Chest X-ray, PA view. Patient: 47 years old, sex M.
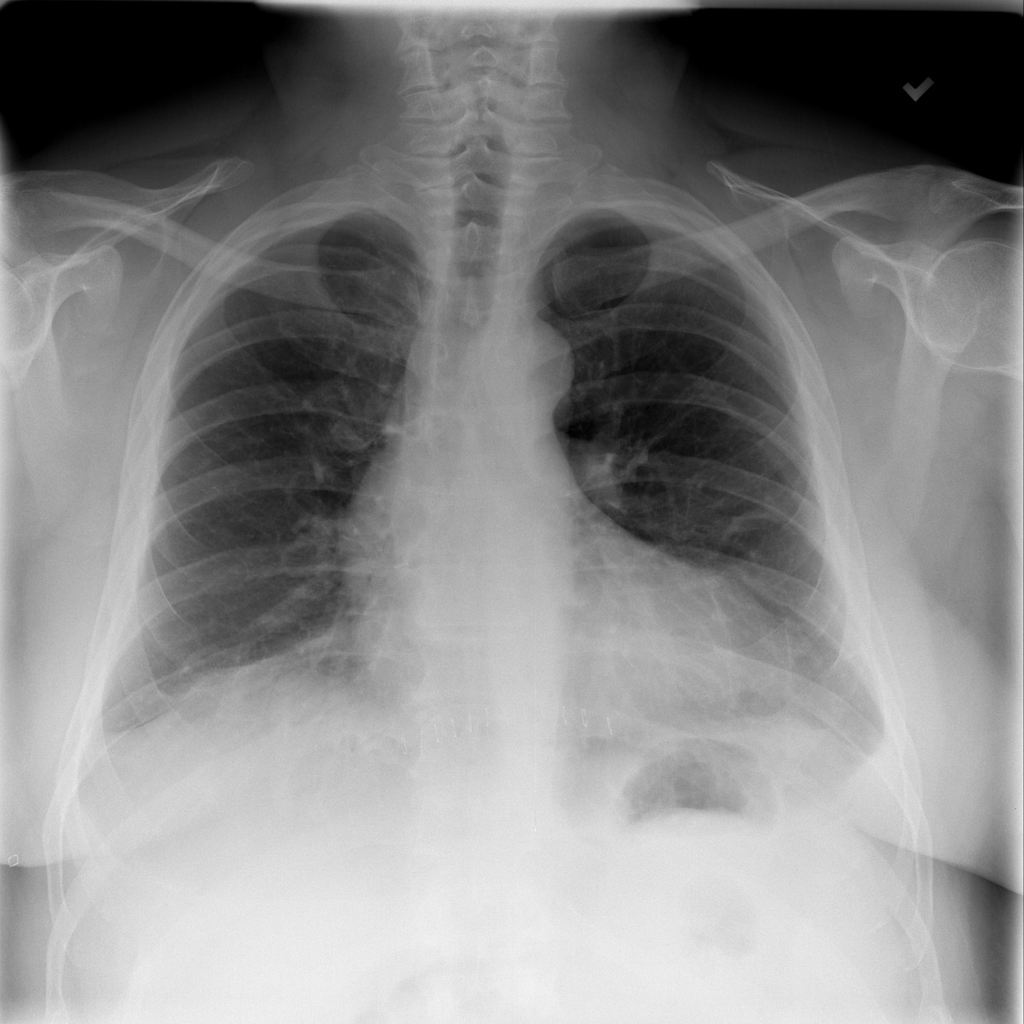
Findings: No Finding